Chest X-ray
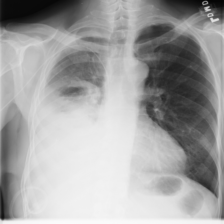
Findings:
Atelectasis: negative
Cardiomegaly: negative
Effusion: negative
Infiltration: negative
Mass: negative
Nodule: negative
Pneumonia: negative
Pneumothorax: negative
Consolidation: negative
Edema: negative
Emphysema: negative
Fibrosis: negative
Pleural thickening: negative
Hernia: negative